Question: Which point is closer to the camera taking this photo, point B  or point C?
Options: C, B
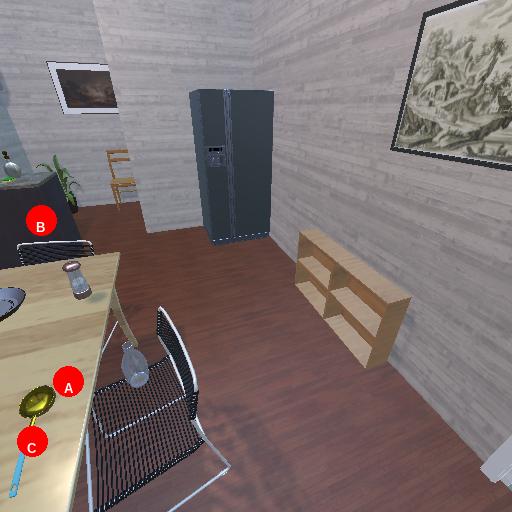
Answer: C